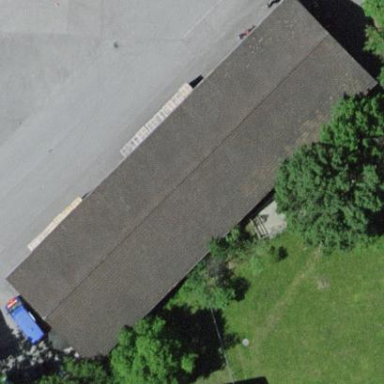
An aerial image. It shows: Industrial building.